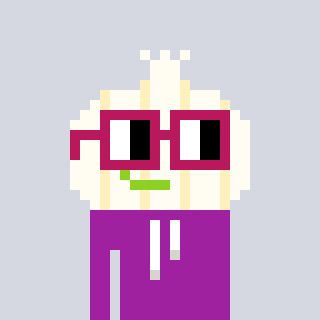
a pixel art character with square dark red glasses, a garlic-shaped head and a magenta-colored body on a cool background